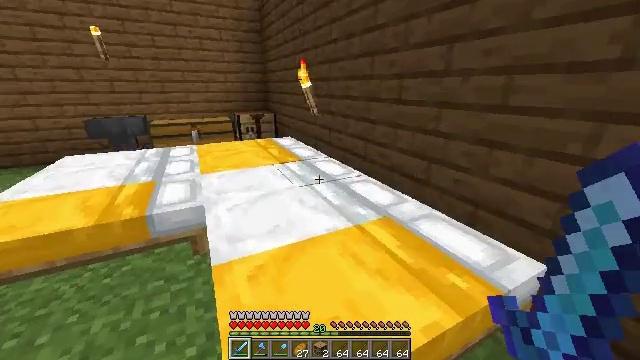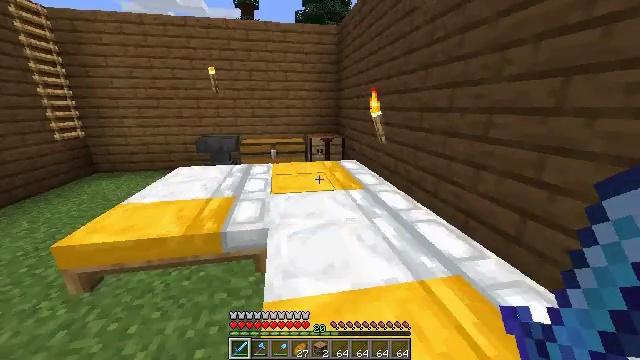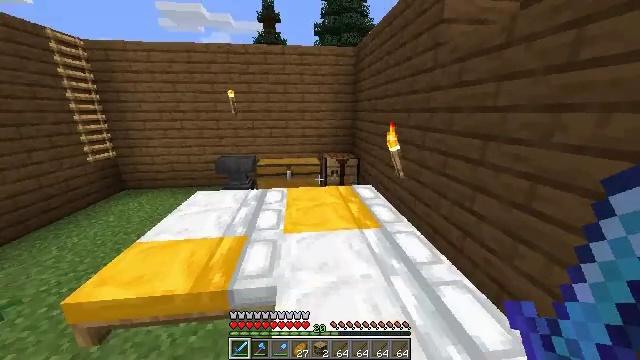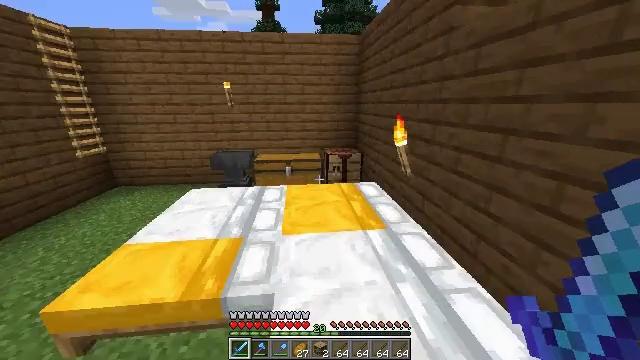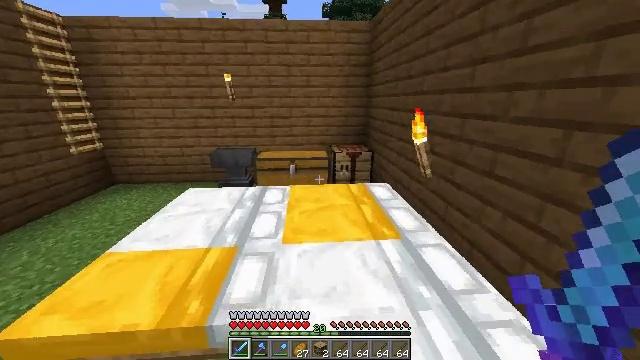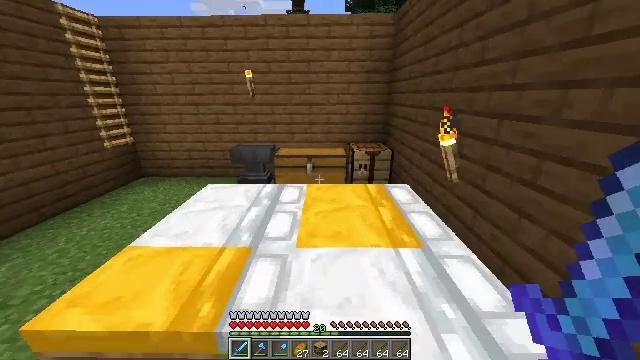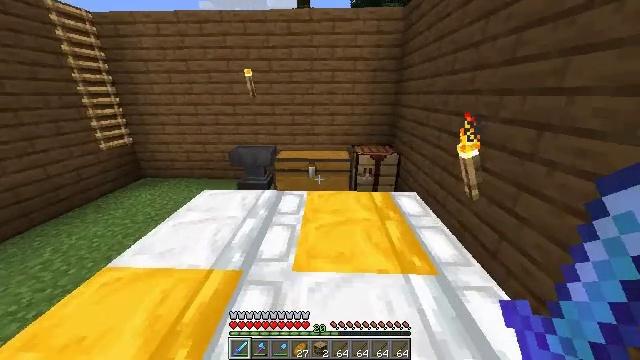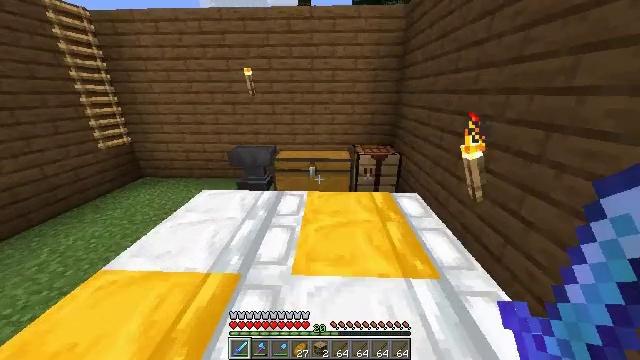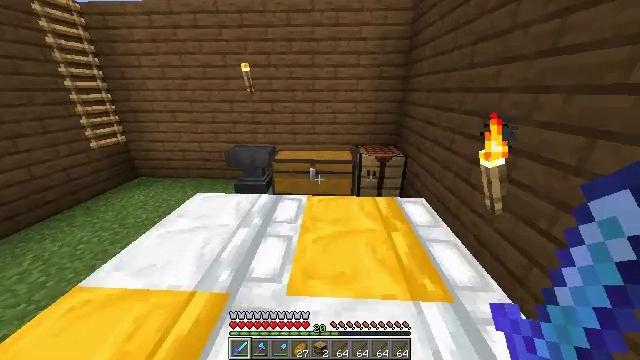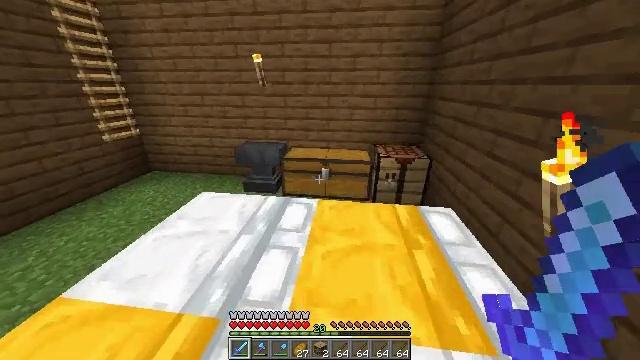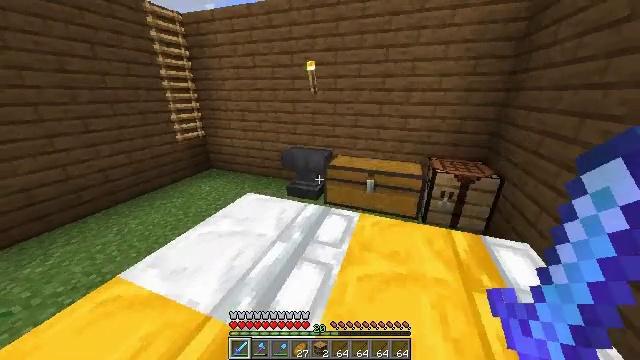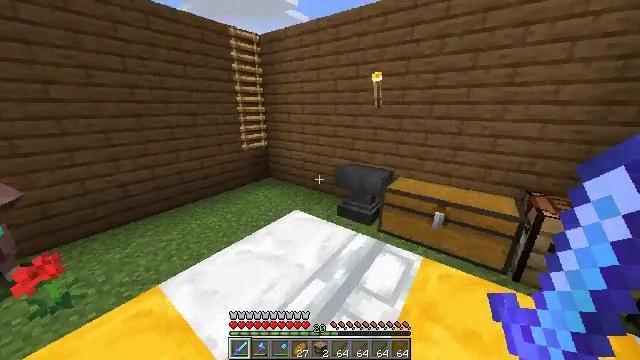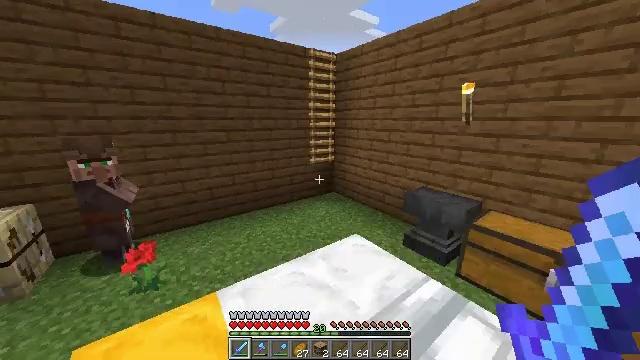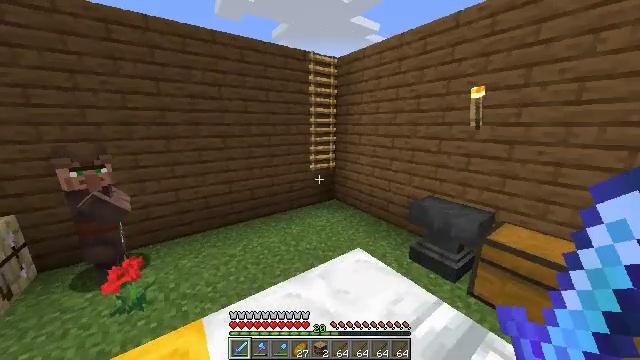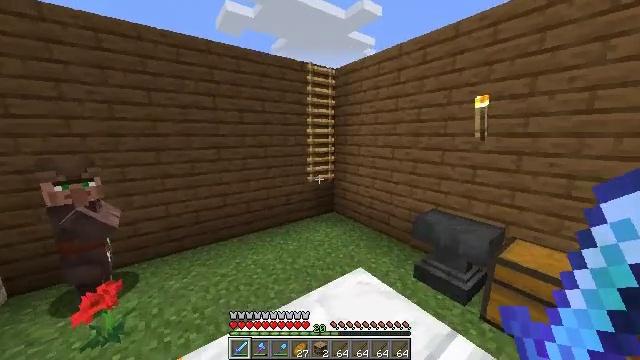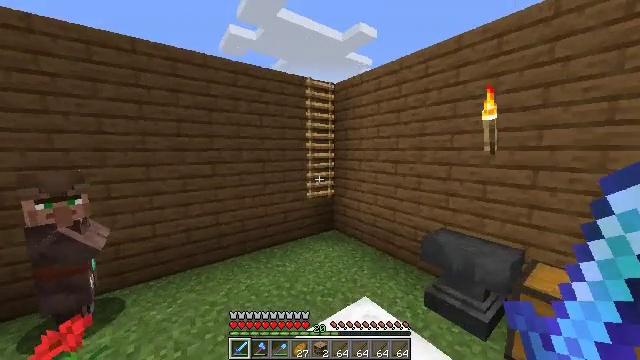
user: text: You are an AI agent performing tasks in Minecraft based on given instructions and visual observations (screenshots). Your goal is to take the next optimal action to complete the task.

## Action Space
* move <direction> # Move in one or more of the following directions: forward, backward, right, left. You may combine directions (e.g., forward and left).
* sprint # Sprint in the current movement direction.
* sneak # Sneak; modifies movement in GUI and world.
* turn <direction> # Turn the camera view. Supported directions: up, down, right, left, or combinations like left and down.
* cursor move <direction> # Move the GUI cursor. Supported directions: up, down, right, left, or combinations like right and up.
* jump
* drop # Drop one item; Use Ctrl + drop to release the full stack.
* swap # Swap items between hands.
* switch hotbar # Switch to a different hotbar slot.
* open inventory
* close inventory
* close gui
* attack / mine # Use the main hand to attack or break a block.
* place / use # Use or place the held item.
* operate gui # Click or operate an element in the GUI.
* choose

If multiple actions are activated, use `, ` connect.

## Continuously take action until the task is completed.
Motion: motion action
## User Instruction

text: You need a crafting table to craft a lectern.
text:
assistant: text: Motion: move forward, sprint, turn left and up
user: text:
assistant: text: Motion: move forward, sprint, turn left
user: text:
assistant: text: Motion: move forward, sprint, turn down
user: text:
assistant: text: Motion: move forward, sprint, turn left
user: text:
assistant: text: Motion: move forward, sprint, turn left and down
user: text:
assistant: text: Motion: move forward, sprint, turn left
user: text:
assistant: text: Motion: move forward, sprint
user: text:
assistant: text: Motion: move forward, sprint
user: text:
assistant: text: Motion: move forward, sprint, turn left and down
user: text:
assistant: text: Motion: move forward, turn left and up
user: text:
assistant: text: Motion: move forward, turn left and up
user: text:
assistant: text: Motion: move forward, turn left and up
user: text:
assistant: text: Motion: move forward, turn up
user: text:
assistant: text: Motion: move forward, turn up
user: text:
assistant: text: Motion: move forward, turn up
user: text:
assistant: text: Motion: move forward, turn left and up
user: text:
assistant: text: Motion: move forward, turn left and up
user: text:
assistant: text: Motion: move forward
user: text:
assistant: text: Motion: move forward, turn right
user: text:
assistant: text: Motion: move forward, turn right and down
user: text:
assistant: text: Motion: move forward, turn right and down
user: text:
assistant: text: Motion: move forward, turn right and down
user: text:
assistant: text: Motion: turn right and down
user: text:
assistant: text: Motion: turn right
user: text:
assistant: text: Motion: turn right and up
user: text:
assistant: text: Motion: turn left and up, open inventory
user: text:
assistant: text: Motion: open inventory
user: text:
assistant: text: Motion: open inventory
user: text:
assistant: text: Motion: cursor move right
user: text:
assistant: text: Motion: no_op